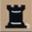
Piece: bR